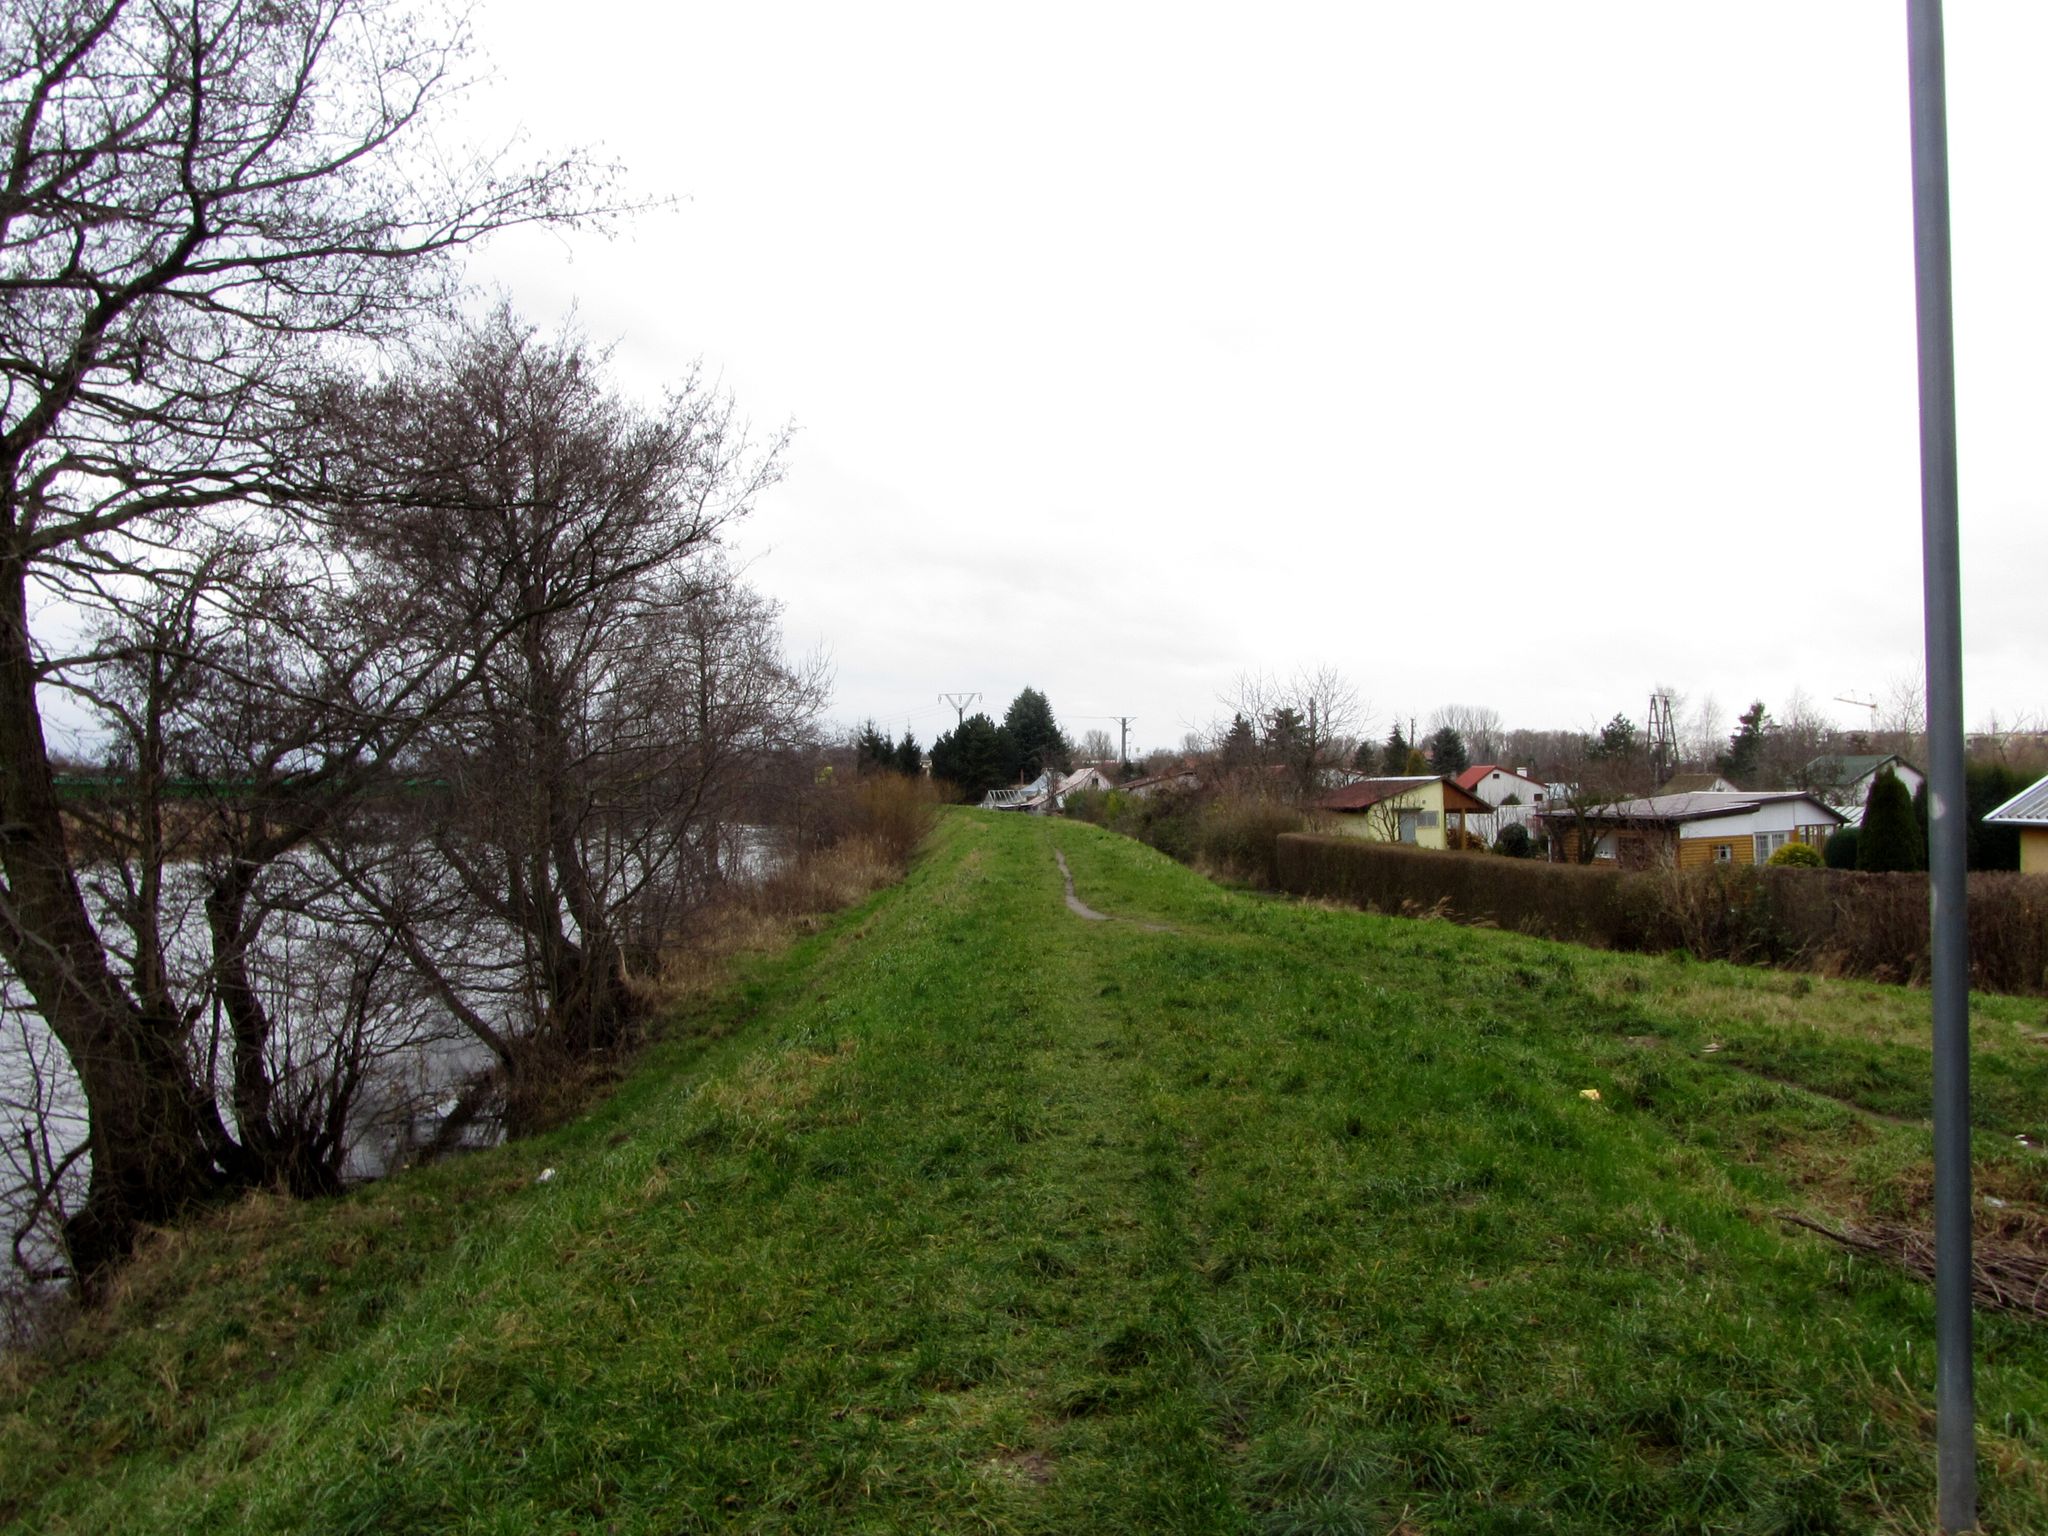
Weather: snowy
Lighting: day
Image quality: slightly poor
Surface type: walking surface
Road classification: track, path
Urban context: dense urban cluster
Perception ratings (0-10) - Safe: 5.72, Lively: 0.61, Beautiful: 6.53, Boring: 8.84, Depressing: 3.73, Wealthy: 4.37